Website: crate-barrel
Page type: billing-address
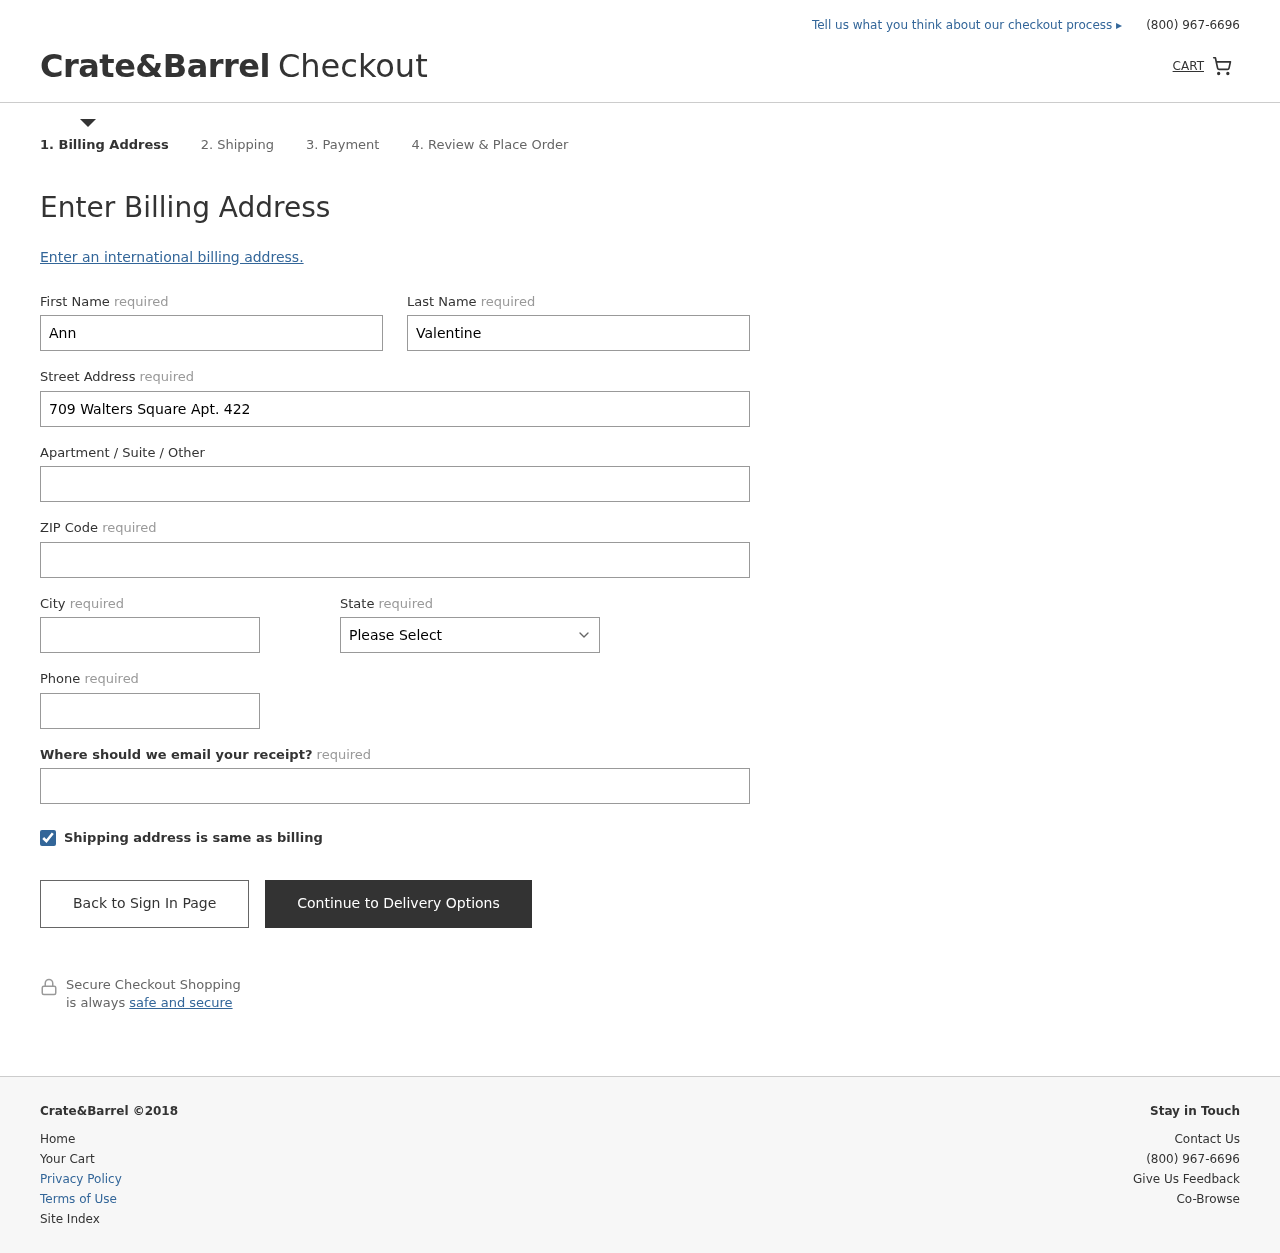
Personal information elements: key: PII_STATE
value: Maine
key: PII_FIRSTNAME
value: Ann
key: PII_LASTNAME
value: Valentine
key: PII_STREET
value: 709 Walters Square Apt. 422
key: PII_POSTCODE
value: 09834
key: PII_CITY
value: Staceyfurt
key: PII_PHONE
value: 3362941264
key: PII_EMAIL
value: ann_valentine@gmail.com